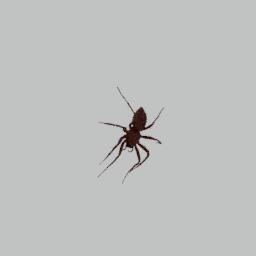
Label: animals